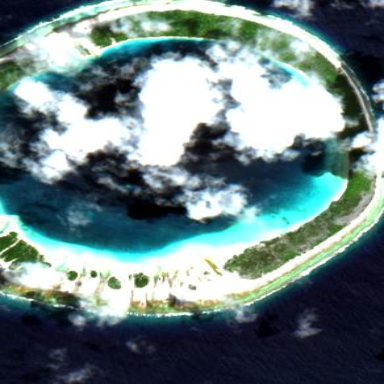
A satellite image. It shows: Beautiful atoll with natural coastline.